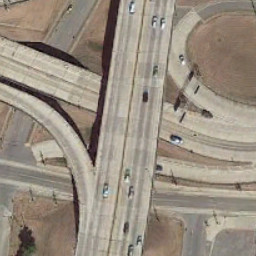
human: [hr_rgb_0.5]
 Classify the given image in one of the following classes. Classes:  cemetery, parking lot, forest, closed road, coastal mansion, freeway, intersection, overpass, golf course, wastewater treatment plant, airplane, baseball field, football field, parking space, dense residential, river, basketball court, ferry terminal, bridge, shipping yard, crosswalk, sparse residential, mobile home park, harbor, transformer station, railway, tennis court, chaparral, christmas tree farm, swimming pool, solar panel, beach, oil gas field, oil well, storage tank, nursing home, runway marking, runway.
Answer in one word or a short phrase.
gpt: overpass